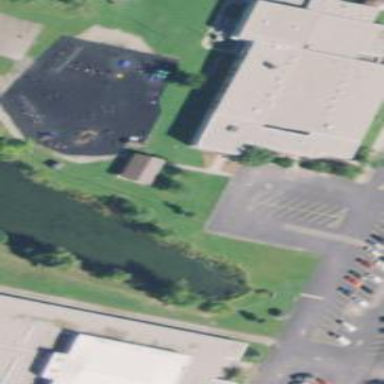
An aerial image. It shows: School building or complex.